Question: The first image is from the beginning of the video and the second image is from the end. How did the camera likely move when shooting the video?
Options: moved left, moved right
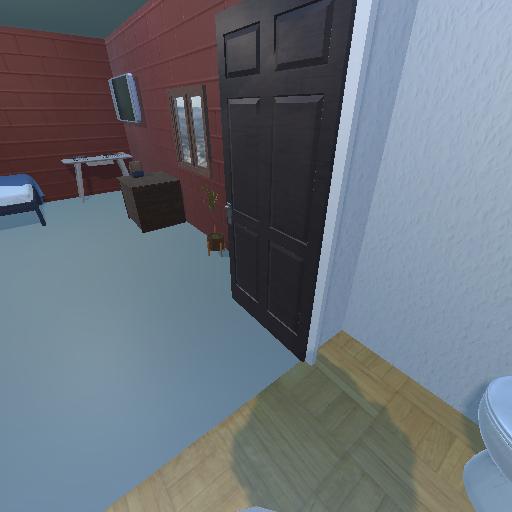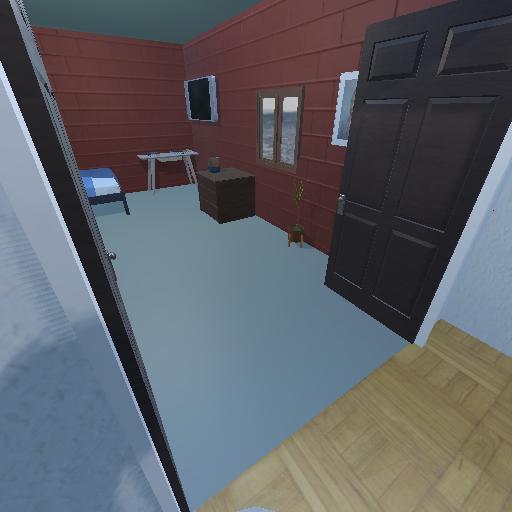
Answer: moved left